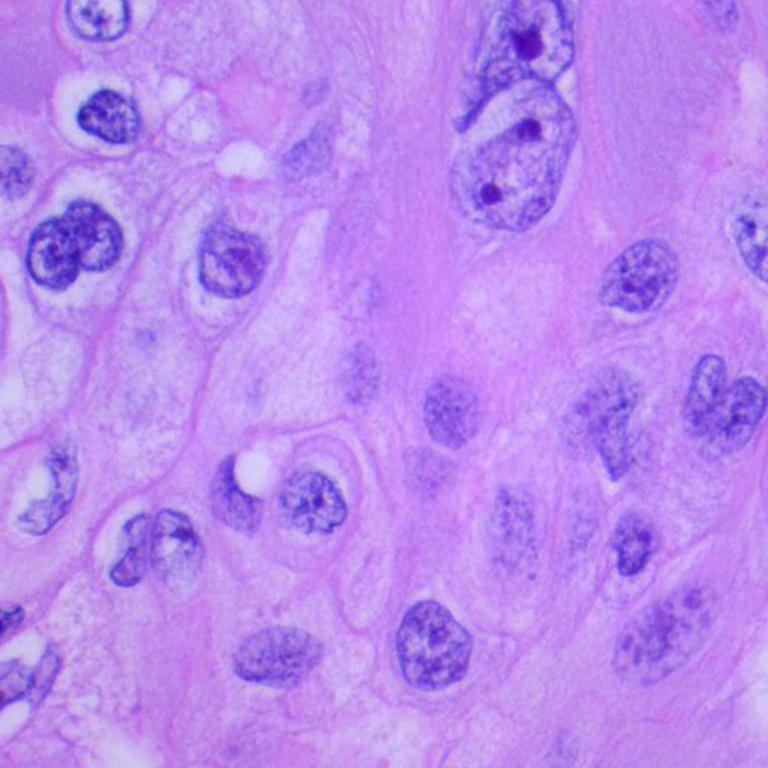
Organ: lung
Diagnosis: squamous carcinomas